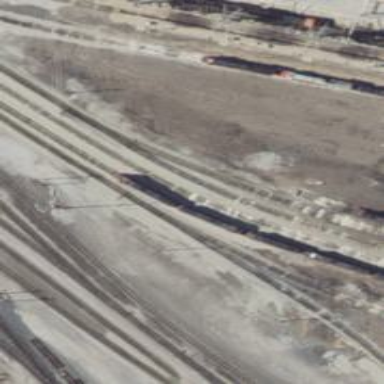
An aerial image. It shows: Railway yard.